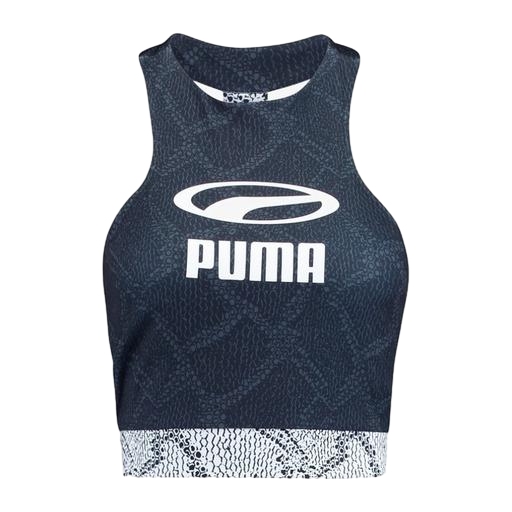
branded tank-top, sports bra tank, women's sleeveless jacquard tank, white background